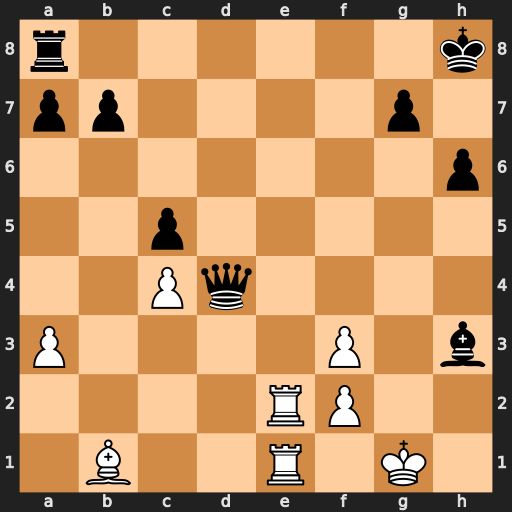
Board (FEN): r6k/pp4p1/7p/2p5/2Pq4/P4P1b/4RP2/1B2R1K1
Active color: w
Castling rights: -
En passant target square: -
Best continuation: Re8+ Rxe8 Rxe8#